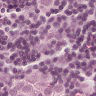
Metastatic tissue present: yes